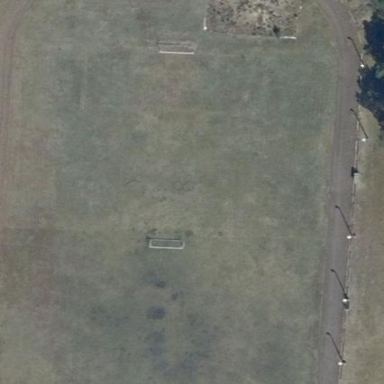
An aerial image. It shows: Soccer pitch for leisure land activities.